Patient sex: F
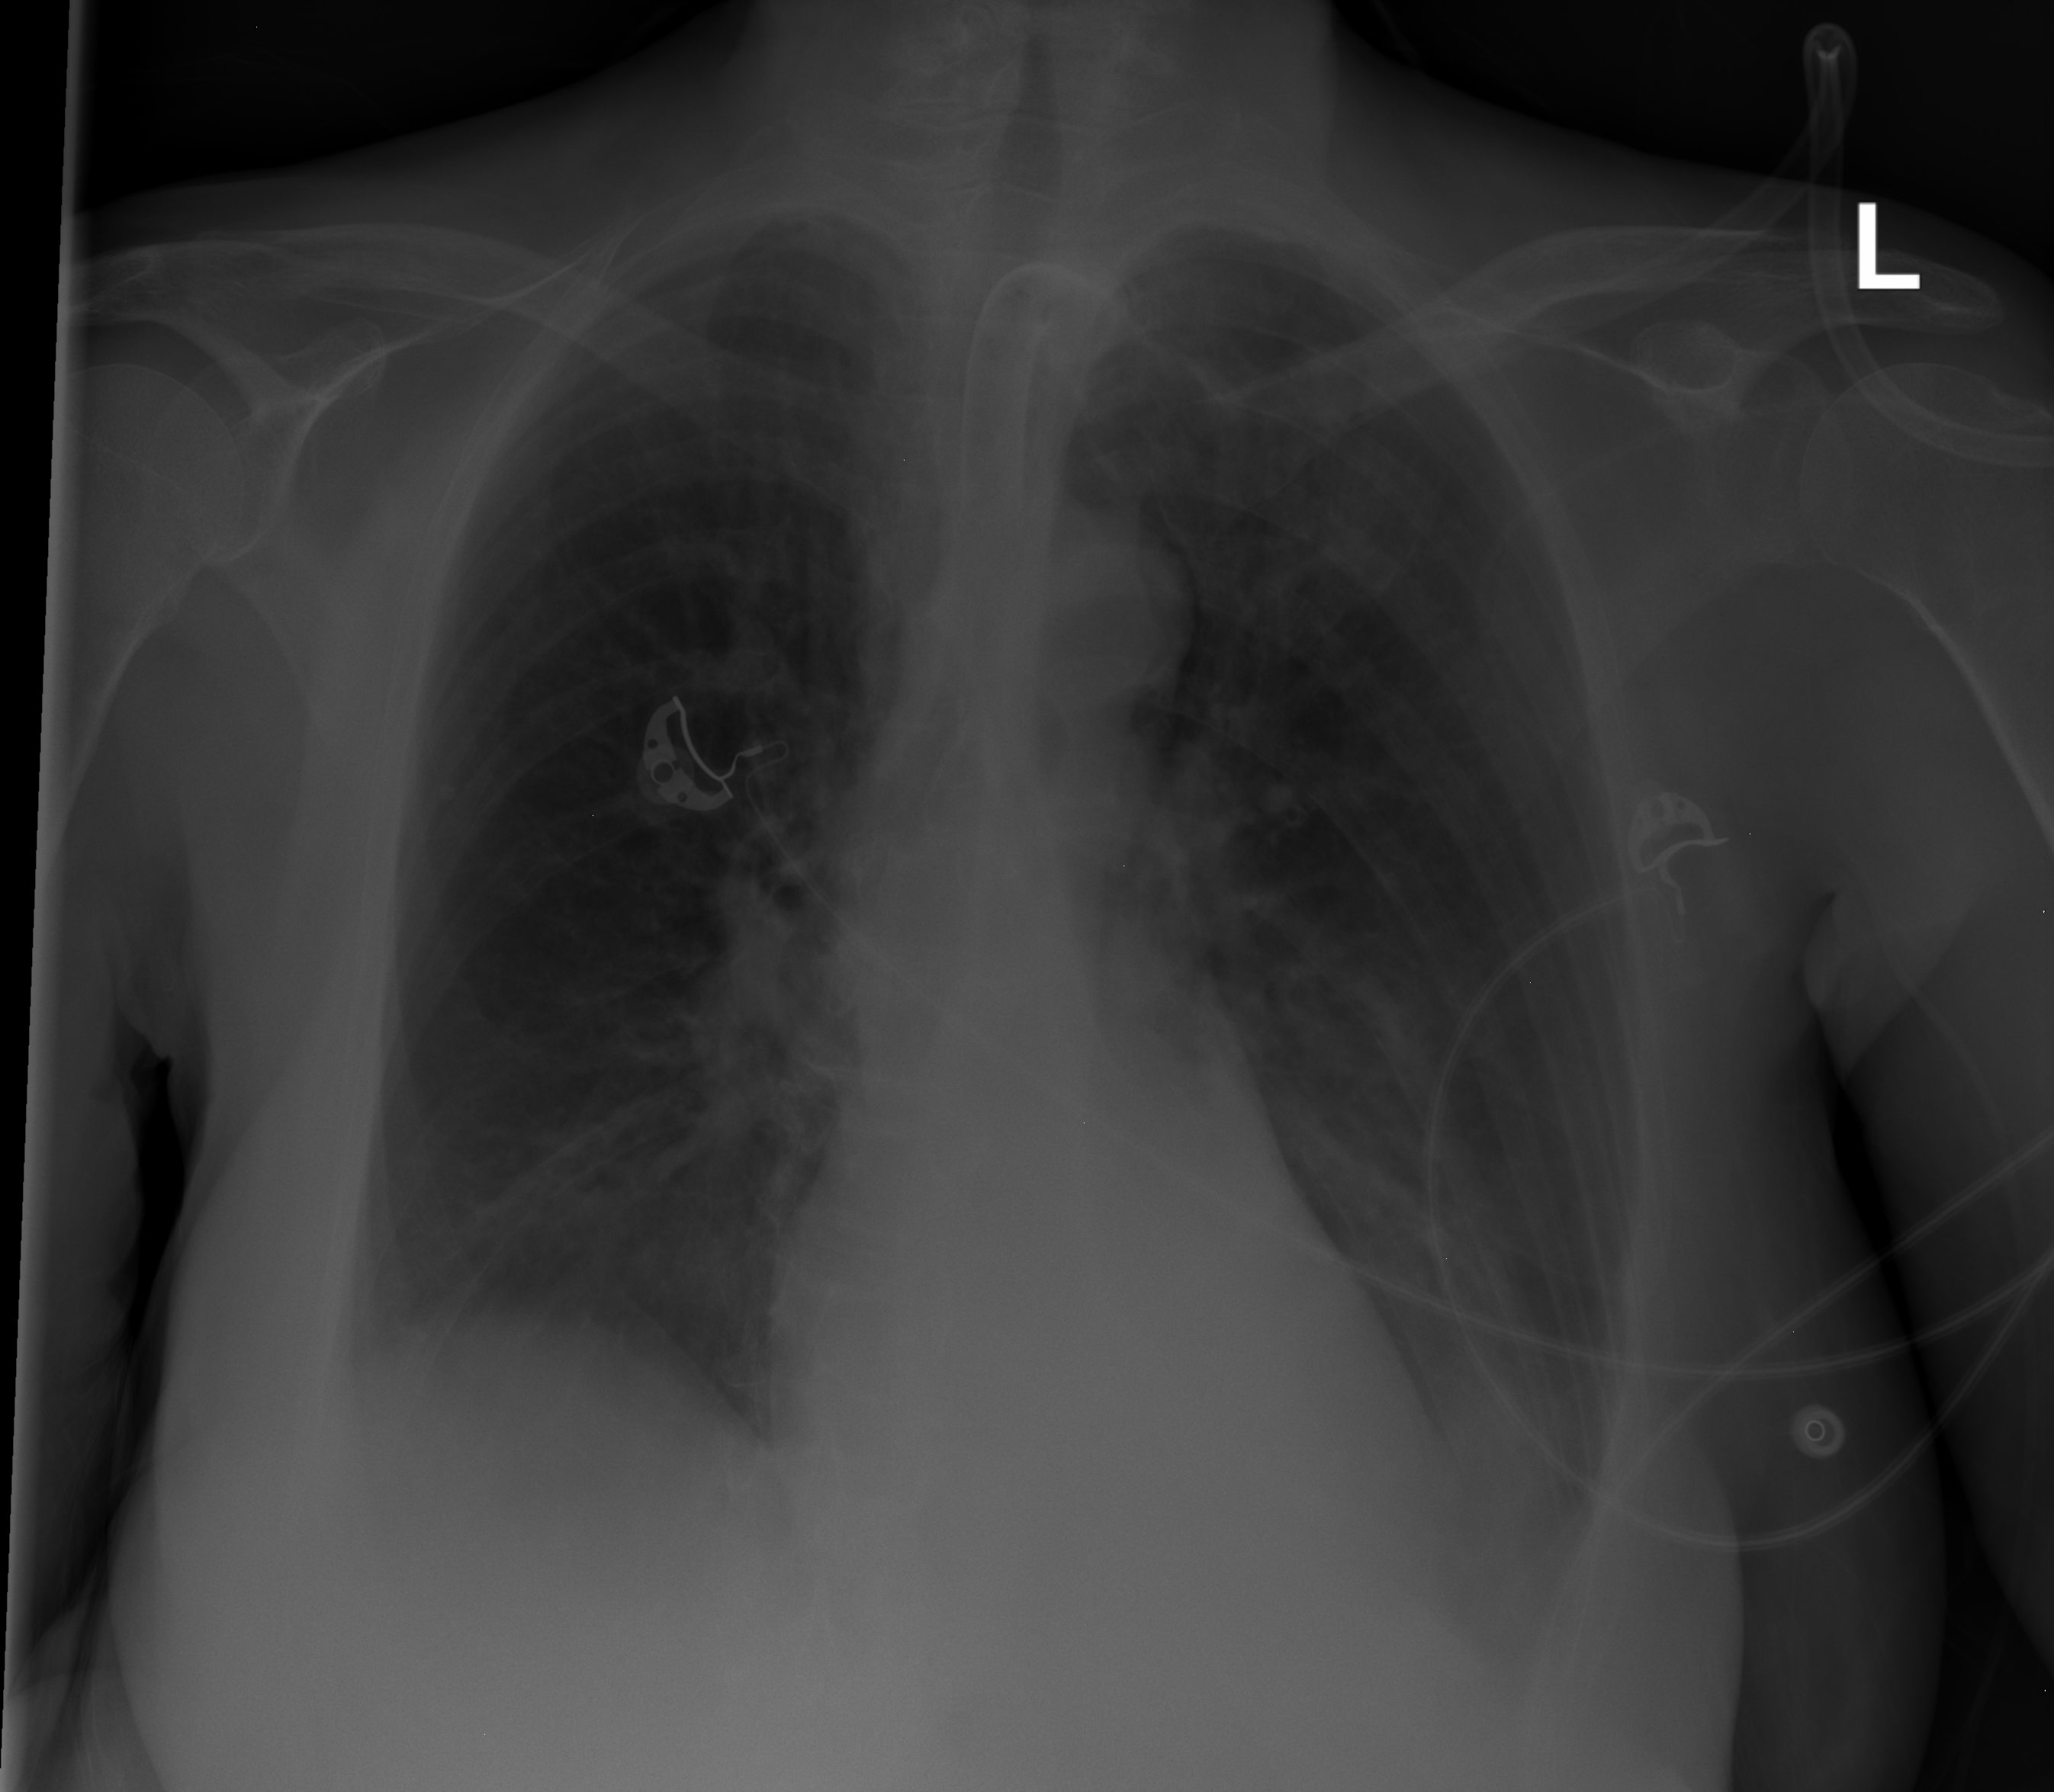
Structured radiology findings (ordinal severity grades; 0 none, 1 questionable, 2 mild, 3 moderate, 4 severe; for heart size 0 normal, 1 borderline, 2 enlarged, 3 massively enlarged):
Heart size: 0
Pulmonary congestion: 0
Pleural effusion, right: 2
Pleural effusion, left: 2
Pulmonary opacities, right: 0
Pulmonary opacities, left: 0
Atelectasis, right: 2
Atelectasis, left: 2